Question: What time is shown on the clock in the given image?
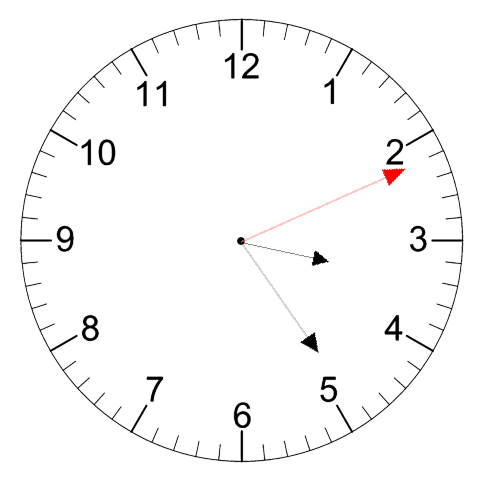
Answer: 03:24:11